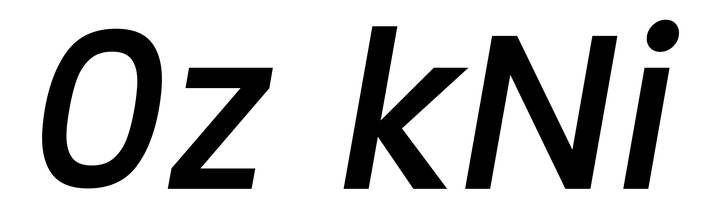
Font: Poppins-MediumItalic